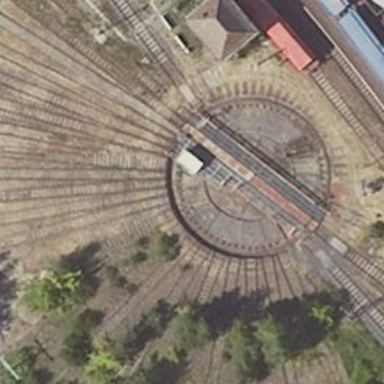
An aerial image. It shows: Railway yard in service.